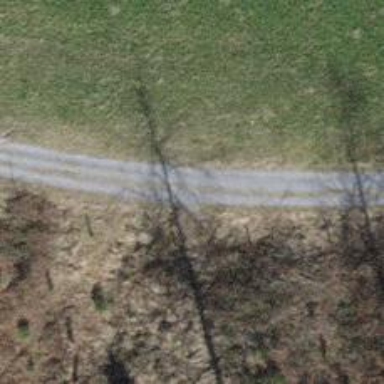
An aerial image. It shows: Compacted track road with grade3 tracktype.